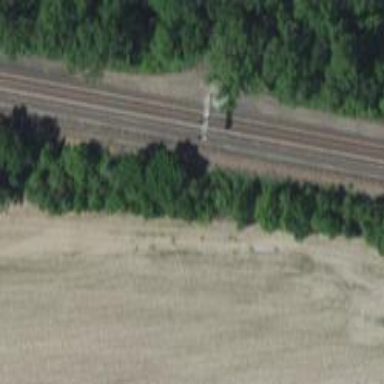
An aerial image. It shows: Railway siding for service.